Field crop: maize
Growth stage: 2
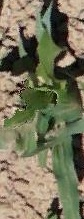
Species: maize